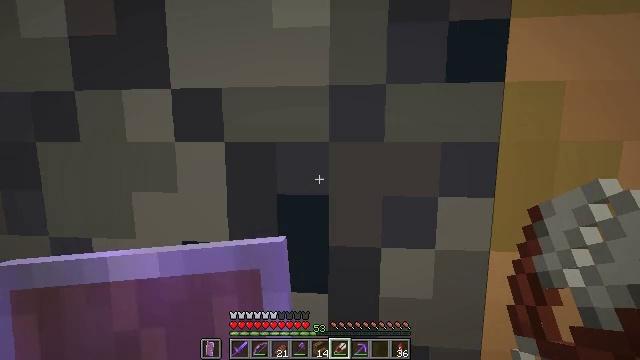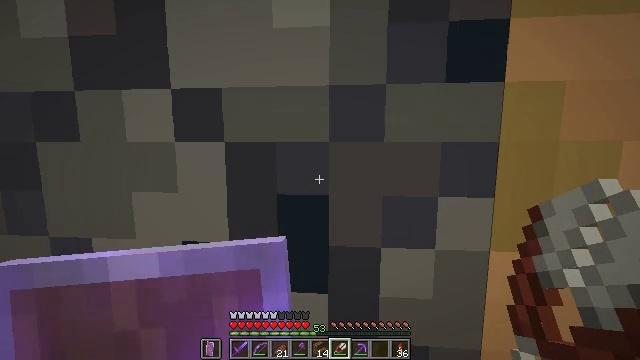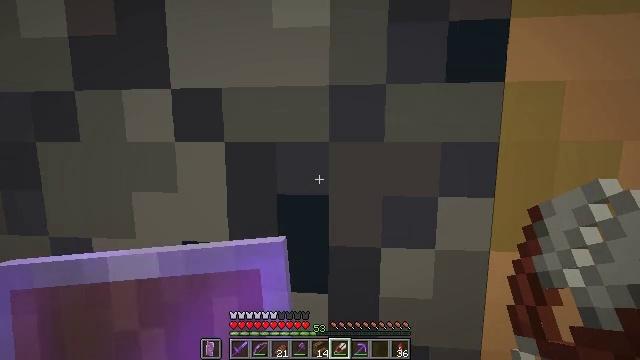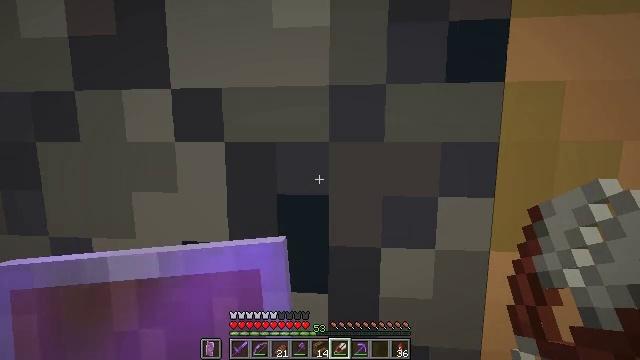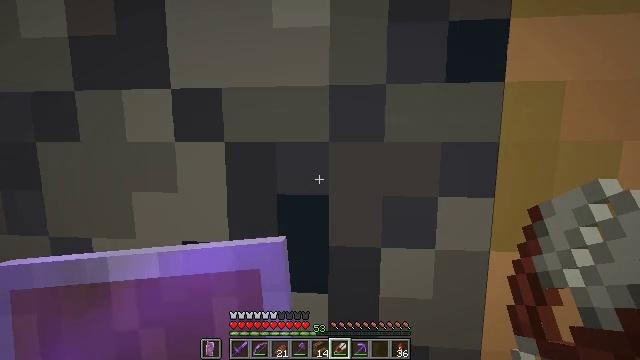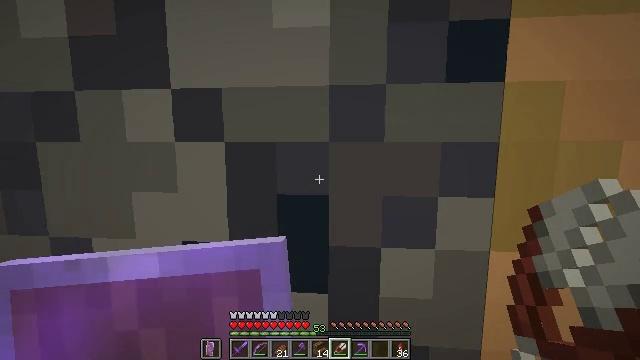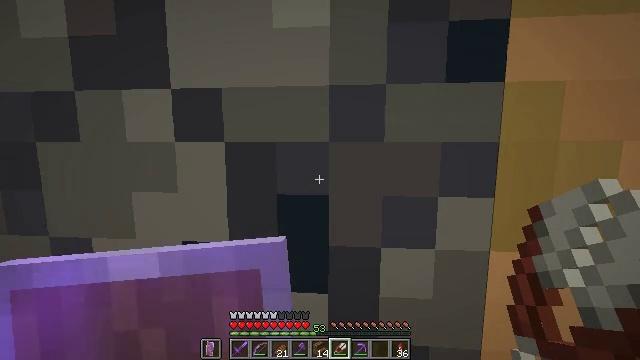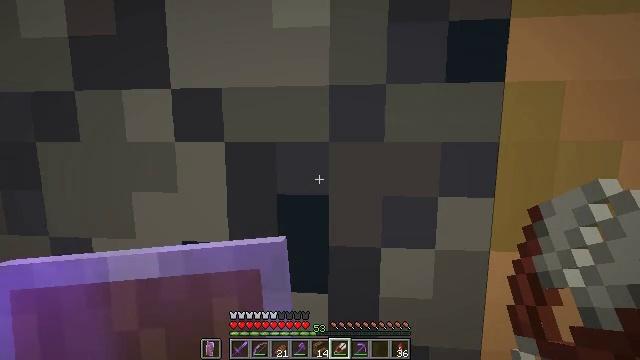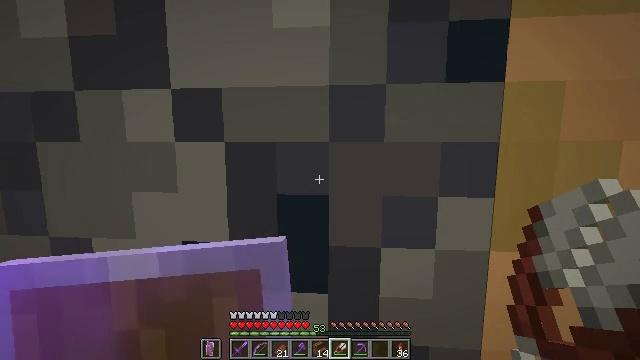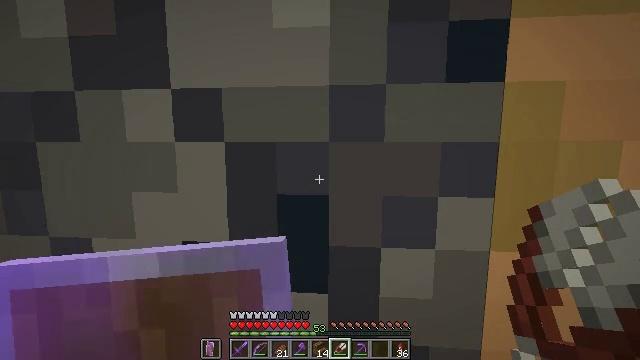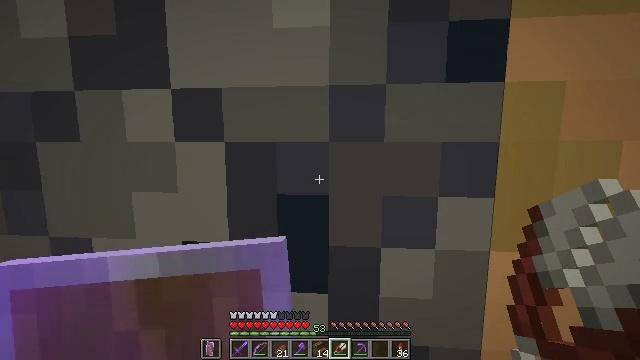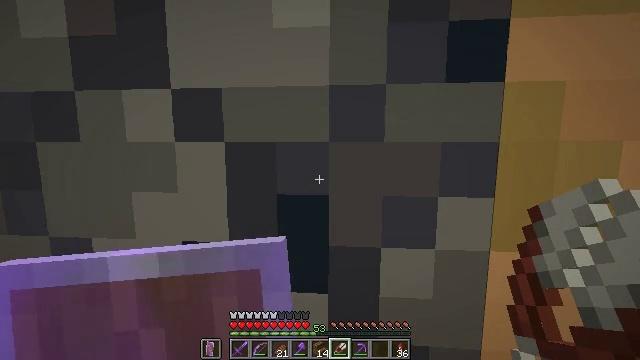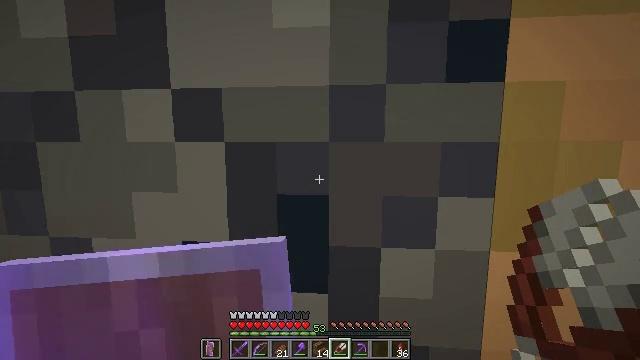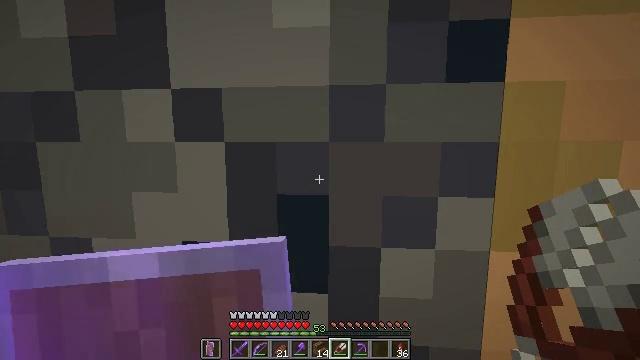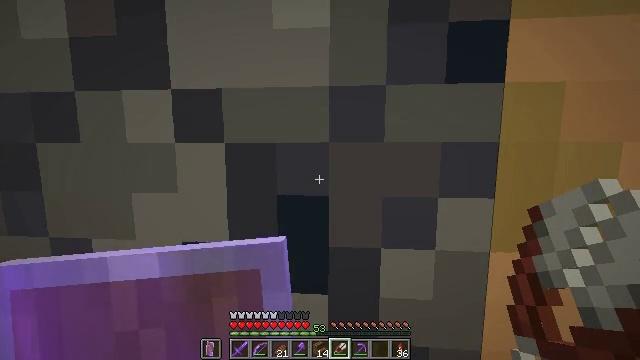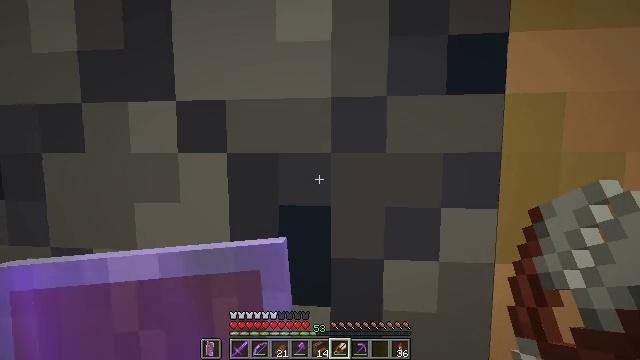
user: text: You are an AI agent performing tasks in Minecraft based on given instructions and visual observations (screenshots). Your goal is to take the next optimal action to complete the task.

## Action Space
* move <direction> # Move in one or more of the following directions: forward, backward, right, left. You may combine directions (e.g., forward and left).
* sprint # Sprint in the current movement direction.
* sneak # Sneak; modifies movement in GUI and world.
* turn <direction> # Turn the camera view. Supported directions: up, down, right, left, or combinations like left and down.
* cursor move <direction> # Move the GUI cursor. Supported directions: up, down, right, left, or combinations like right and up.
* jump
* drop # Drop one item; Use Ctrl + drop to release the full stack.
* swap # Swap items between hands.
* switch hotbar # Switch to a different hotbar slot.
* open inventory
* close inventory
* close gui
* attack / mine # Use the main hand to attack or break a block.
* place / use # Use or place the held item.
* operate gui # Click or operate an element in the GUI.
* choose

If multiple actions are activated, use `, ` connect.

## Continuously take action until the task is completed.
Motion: motion action
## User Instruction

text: Attack the cobblestone stairs to retrieve it.
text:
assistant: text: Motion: no_op
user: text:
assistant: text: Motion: no_op
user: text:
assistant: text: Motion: no_op
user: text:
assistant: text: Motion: no_op
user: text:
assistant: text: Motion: no_op
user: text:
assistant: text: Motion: no_op
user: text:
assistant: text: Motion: no_op
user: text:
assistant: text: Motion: no_op
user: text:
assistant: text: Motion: no_op
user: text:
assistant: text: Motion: no_op
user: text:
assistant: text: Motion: no_op
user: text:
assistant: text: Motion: no_op
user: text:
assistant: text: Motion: no_op
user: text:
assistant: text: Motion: no_op
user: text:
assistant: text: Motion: turn up
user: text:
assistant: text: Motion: turn left and up
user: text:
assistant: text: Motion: turn right and up
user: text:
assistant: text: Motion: turn right and up
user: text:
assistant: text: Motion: no_op
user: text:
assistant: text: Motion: no_op
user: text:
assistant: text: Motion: no_op
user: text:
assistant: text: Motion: no_op
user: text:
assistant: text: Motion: no_op
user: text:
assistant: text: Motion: no_op
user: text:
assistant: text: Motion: no_op
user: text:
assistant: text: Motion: turn up
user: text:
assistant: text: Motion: turn up
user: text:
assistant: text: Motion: no_op
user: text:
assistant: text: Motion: no_op
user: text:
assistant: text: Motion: turn up